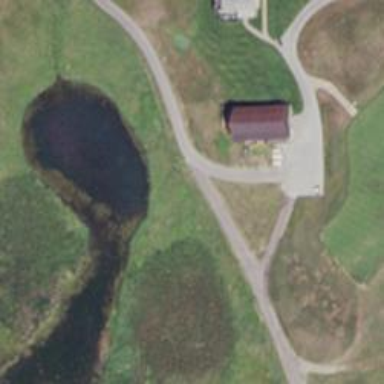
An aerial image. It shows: Path designated for golf carts.